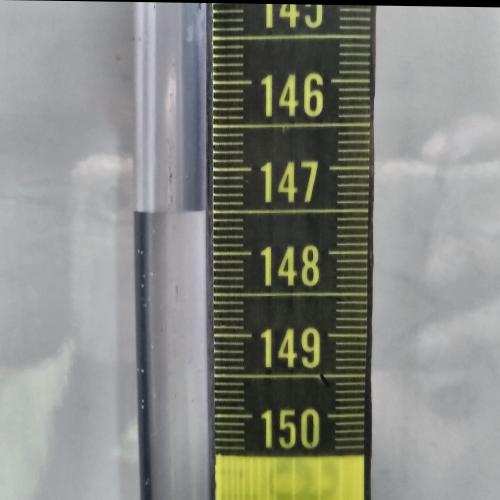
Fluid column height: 147.5 cm